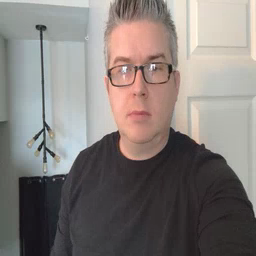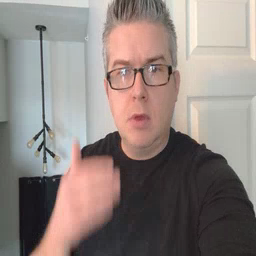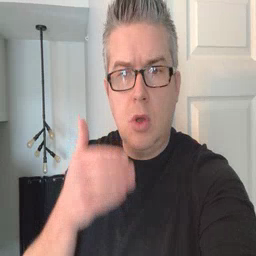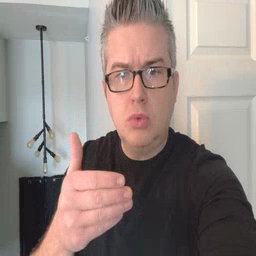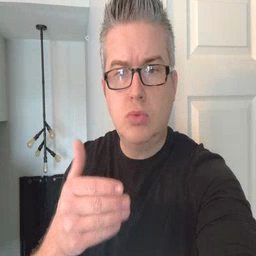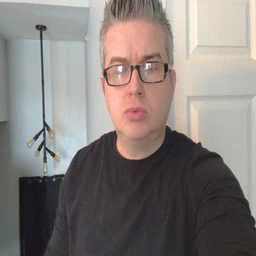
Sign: close